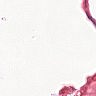
Metastatic tissue present: no